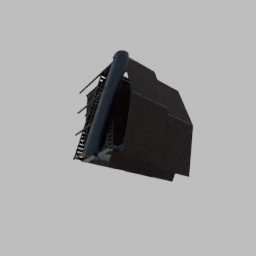
Label: architecture